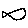
Label: fish